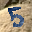
Label: 5